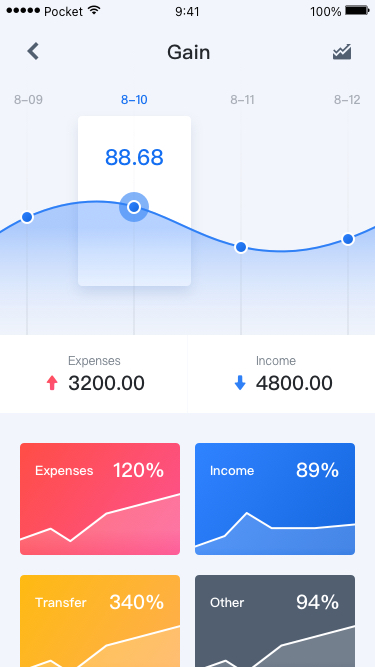
Text in this UI design:
89%
Income
Expenses
120%
Transfer
340%
Other
94%
Gain
88.68
8-09
8-10
8-11
8-12
Expenses
3200.00
4800.00
Income